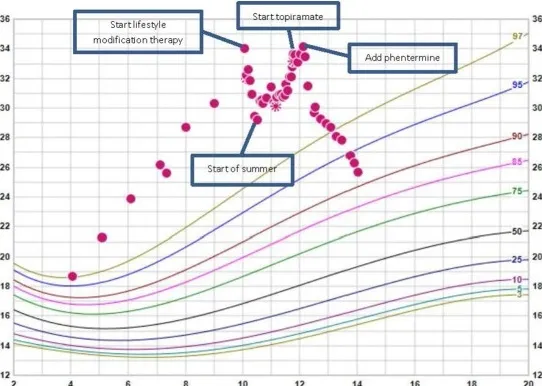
BMI growth chart of patient.
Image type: chart (chart)